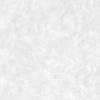
Label: no_change